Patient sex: M
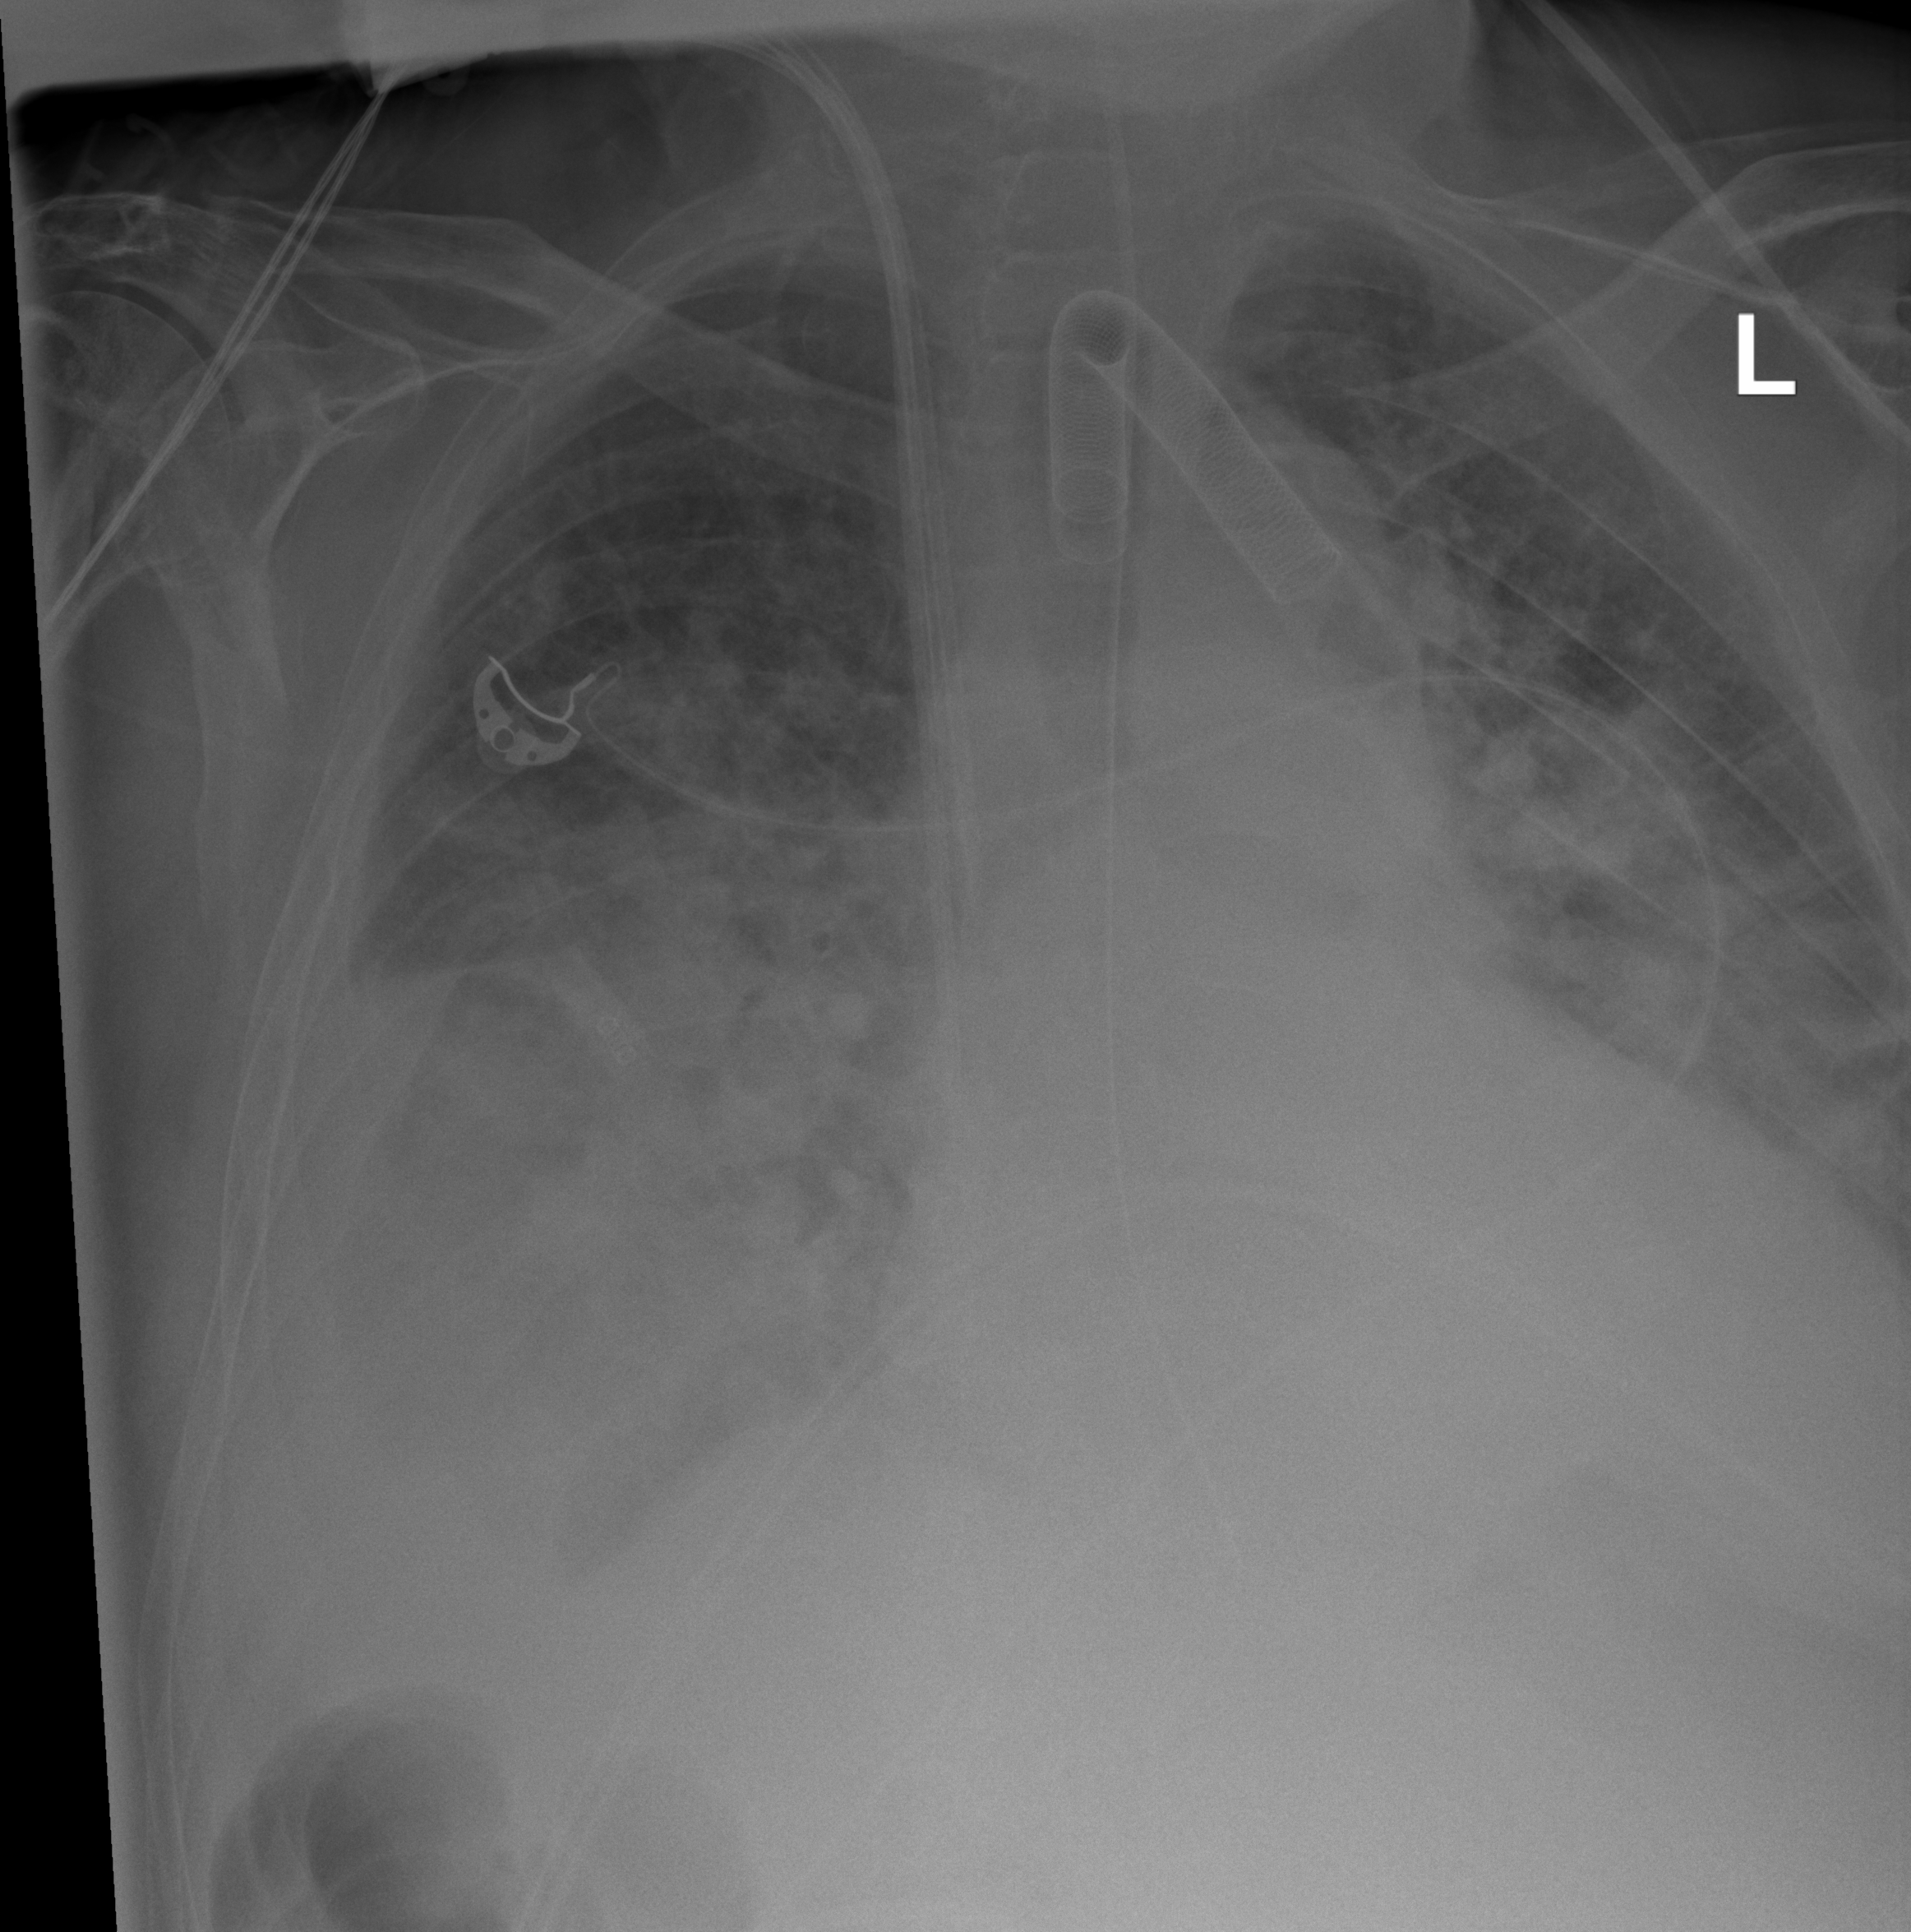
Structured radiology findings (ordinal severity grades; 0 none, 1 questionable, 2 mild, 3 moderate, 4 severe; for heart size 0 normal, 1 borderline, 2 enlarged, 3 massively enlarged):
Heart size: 1
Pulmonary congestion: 3
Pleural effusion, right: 3
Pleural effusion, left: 2
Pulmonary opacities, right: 3
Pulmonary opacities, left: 3
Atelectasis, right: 3
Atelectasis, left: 3